Question: I want to show data in datagridview without using Database. In my UI there are 3 fields in which I inserted values and want to show them in data grid view when I execute the program it is not giving any error nor showing any values in datagridview.

'''
private void Submit_Click(object sender, EventArgs e)
{
DataRow dr = dt.NewRow();
dr[0] = txtBox1.Text;
dr[1] = txtBox2.Text;
dr[2] = txtBox3.Text;
dataGridView1.DataSource = dt;
}
private void Form1_Load(object sender, EventArgs e)
{
dt = new DataTable();
DataColumn dc1 = new DataColumn("Name");
DataColumn dc2 = new DataColumn("Email");
DataColumn dc3 = new DataColumn("ConatctNumber");
dt.Columns.Add(dc1);
dt.Columns.Add(dc2);
dt.Columns.Add(dc3);
dt.Rows.Add(dc1);
DataRow dr = dt.NewRow();
dataGridView1.DataSource = dt;
}
'''
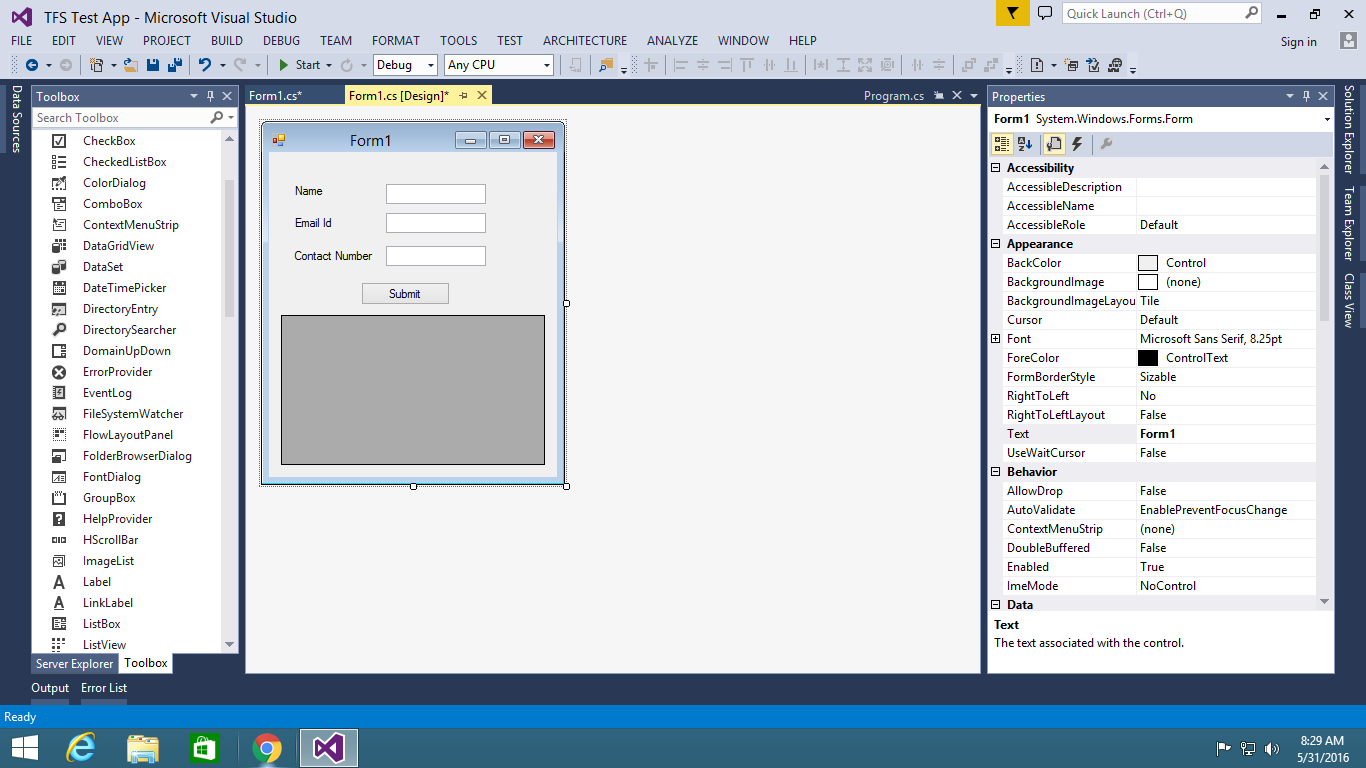
Answer: '''
DataTable dt = new DataTable();
private void Form1_Load(object sender, EventArgs e)
{
dt.Columns.Add ("Name");
dt.Columns.Add ("Email");
dt.Columns.Add ("ConatctNumber");
// dt.Rows.Add(dc1); dc1 is a column not a row >>>
// DataRow dr = dt.NewRow(); not necessary
dataGridView1.DataSource = dt;
}
private void Submit_Click(object sender, EventArgs e)
{
DataRow dr = dt.NewRow();
dr[0] = txtBox1.Text;
dr[1] = txtBox2.Text;
dr[2] = txtBox3.Text;
dt.rows.add(dr); //You forgot to add new row in your datatable
// dataGridView1.DataSource = dt; is already definedin loadForm
}
'''